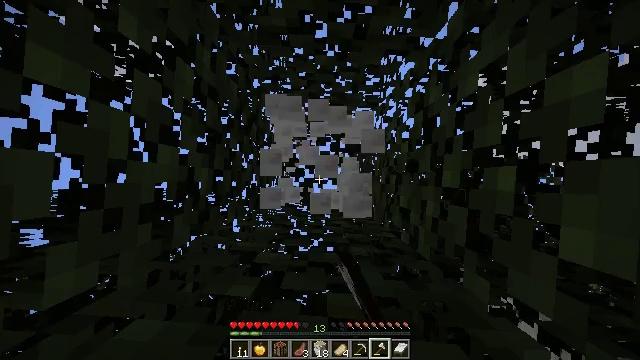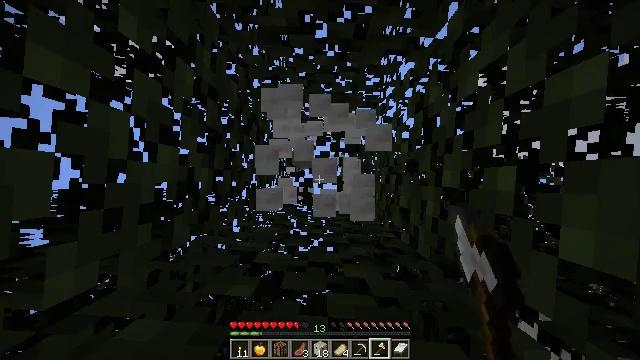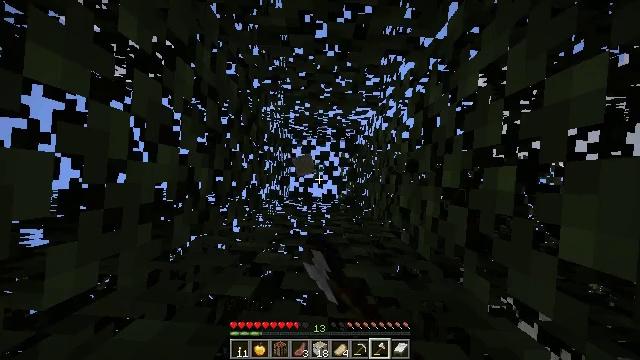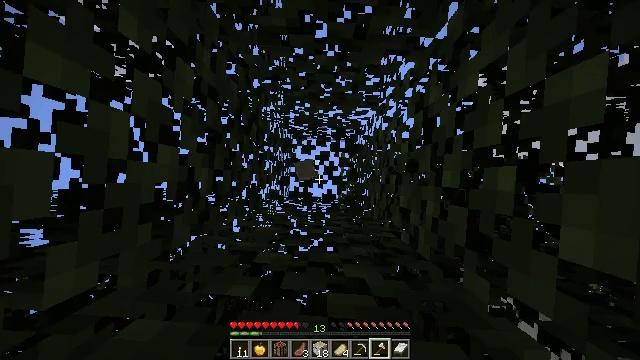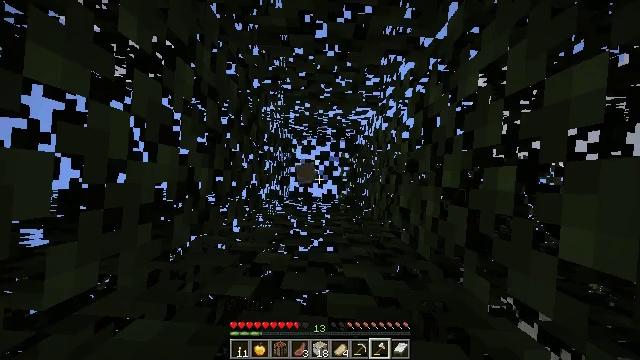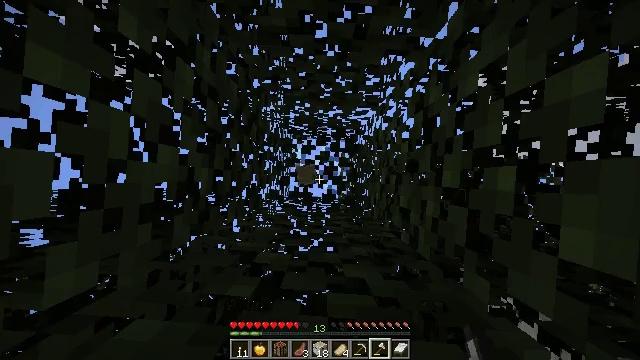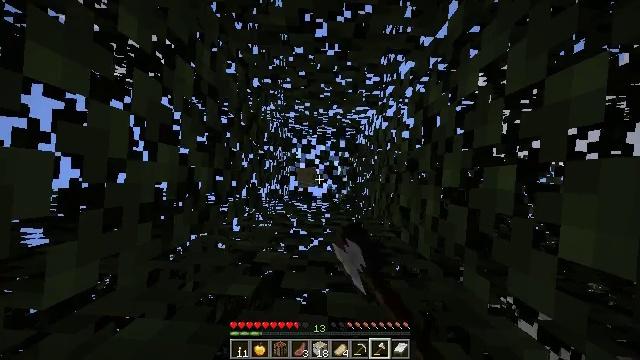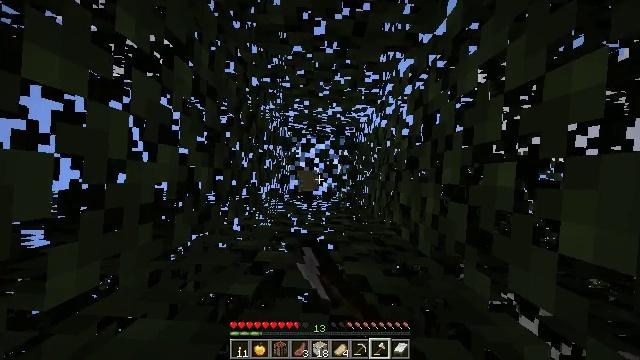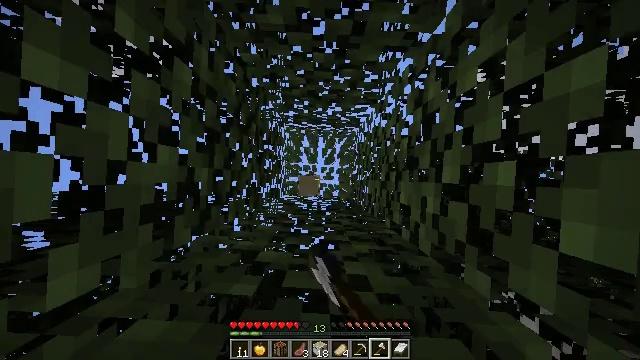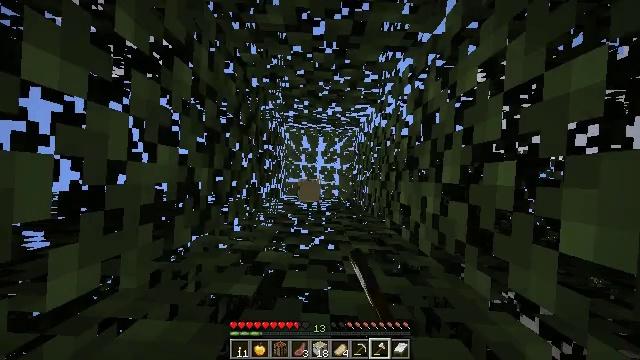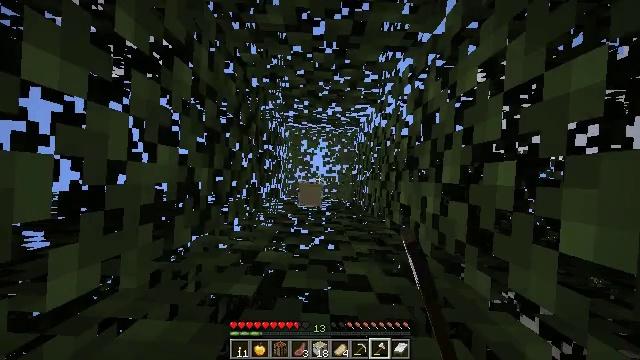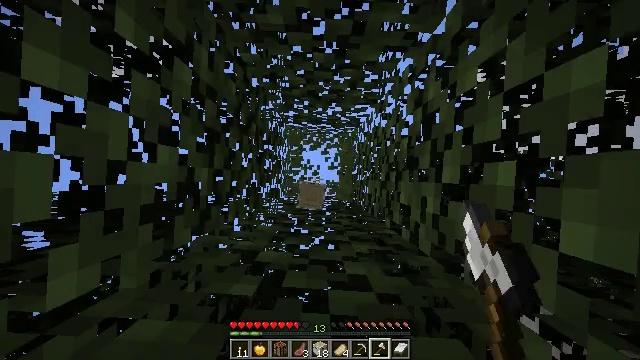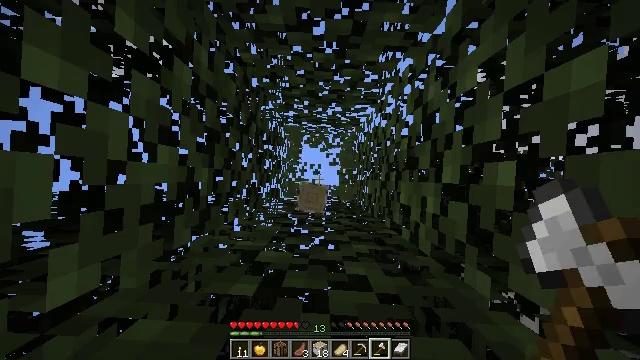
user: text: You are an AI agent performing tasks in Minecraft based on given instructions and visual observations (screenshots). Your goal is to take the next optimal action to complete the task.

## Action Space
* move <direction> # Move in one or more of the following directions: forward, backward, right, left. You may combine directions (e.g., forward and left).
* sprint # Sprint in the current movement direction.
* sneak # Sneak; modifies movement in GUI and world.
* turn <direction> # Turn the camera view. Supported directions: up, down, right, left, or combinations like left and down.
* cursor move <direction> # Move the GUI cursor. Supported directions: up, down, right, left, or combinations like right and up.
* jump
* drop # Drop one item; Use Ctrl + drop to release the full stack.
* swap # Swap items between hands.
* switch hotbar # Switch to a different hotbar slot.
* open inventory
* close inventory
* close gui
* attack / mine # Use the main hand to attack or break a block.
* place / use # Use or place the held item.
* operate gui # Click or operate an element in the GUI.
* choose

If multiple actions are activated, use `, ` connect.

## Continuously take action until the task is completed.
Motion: motion action
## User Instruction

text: Gather birch leaves using hands or shears.
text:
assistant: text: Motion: attack / mine
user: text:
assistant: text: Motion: attack / mine
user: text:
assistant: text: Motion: attack / mine
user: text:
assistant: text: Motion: attack / mine
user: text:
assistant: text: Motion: attack / mine
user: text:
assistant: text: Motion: attack / mine
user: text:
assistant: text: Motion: attack / mine
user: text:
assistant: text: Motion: attack / mine
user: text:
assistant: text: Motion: attack / mine
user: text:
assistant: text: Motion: attack / mine
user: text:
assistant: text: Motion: attack / mine
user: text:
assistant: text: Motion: attack / mine
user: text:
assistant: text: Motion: attack / mine